Question: Here's my situation:

The categorized column is 'Department'. Is there any way for me to select only by 'Software'? Enabling checkbox for the viewColumn and viewColumnHeader don't seem to help. I'm required to have a checkbox next to each value in that column that when checked, select only document from that department.
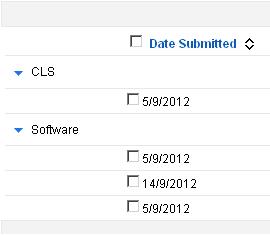
Answer: I think meeting your need within a ViewPanel is going to be difficult, if not impossible.
What you CAN do is add a combobox above the ViewPanel that is populated with a DbColumn pointing to the categorized column of your view. Then, when this is clicked your view will filter on the value.
1. Add your combobox as stated above
2. Add an onChange event to the combobox that sets a viewScope var (for ex. viewScope.category) with the combobox value. Set a partial refresh with the ViewPanel as the target. <xp:comboBox id="comboBox1">
<xp:selectItems>
<xp:this.value><![CDATA[#{javascript:@Unique(@DbColumn(@DbName(),"Admin",1))}]]></xp:this.value>
</xp:selectItems>
<xp:eventHandler event="onchange" submit="true"
refreshMode="partial" refreshId="viewPanel1">
<xp:this.action><![CDATA[#{javascript:viewScope.category = getComponent("comboBox1").getValue();}]]></xp:this.action>
</xp:eventHandler>
3. Finally, in the ViewPanel properties, set it to filter by category name and compute the value to be your viewScope.category value.
Now, when you click the combox and select a value your view will filter on that value.